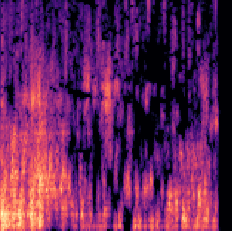
Sound class: Helicopter